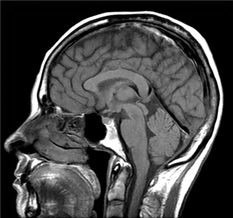
Label: notumor